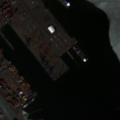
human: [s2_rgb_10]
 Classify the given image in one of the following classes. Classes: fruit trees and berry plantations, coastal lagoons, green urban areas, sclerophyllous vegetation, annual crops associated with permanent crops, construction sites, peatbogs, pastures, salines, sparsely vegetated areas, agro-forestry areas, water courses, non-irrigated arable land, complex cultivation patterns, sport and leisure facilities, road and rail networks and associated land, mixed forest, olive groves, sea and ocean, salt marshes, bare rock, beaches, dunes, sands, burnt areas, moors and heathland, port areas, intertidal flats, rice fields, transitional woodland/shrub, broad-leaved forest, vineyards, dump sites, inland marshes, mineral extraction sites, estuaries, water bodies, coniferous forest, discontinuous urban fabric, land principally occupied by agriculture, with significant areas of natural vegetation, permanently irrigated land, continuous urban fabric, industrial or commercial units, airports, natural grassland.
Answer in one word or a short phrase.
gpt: port areas, sea and ocean